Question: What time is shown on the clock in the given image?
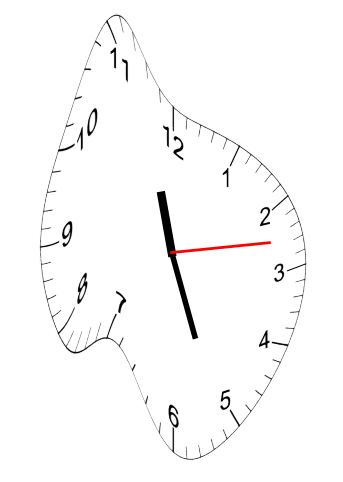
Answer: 11:26:13